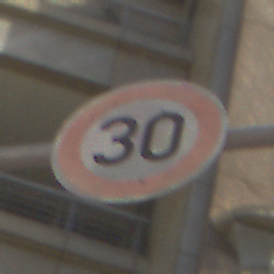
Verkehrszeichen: Geschwindigkeit30
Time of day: MorningAfternoon
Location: Outdoor (Urban)
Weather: PartlyCloudy
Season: NotSpecified
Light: Natural